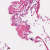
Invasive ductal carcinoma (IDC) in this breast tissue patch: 0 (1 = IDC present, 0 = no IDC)